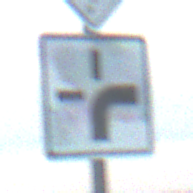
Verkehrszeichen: VerlaufVorfahrtsstrasse3
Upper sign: Vorfahrtsstrasse
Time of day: SunriseSunset
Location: Outdoor (RoadRail)
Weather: PartlyCloudy
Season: NotSpecified
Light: Natural